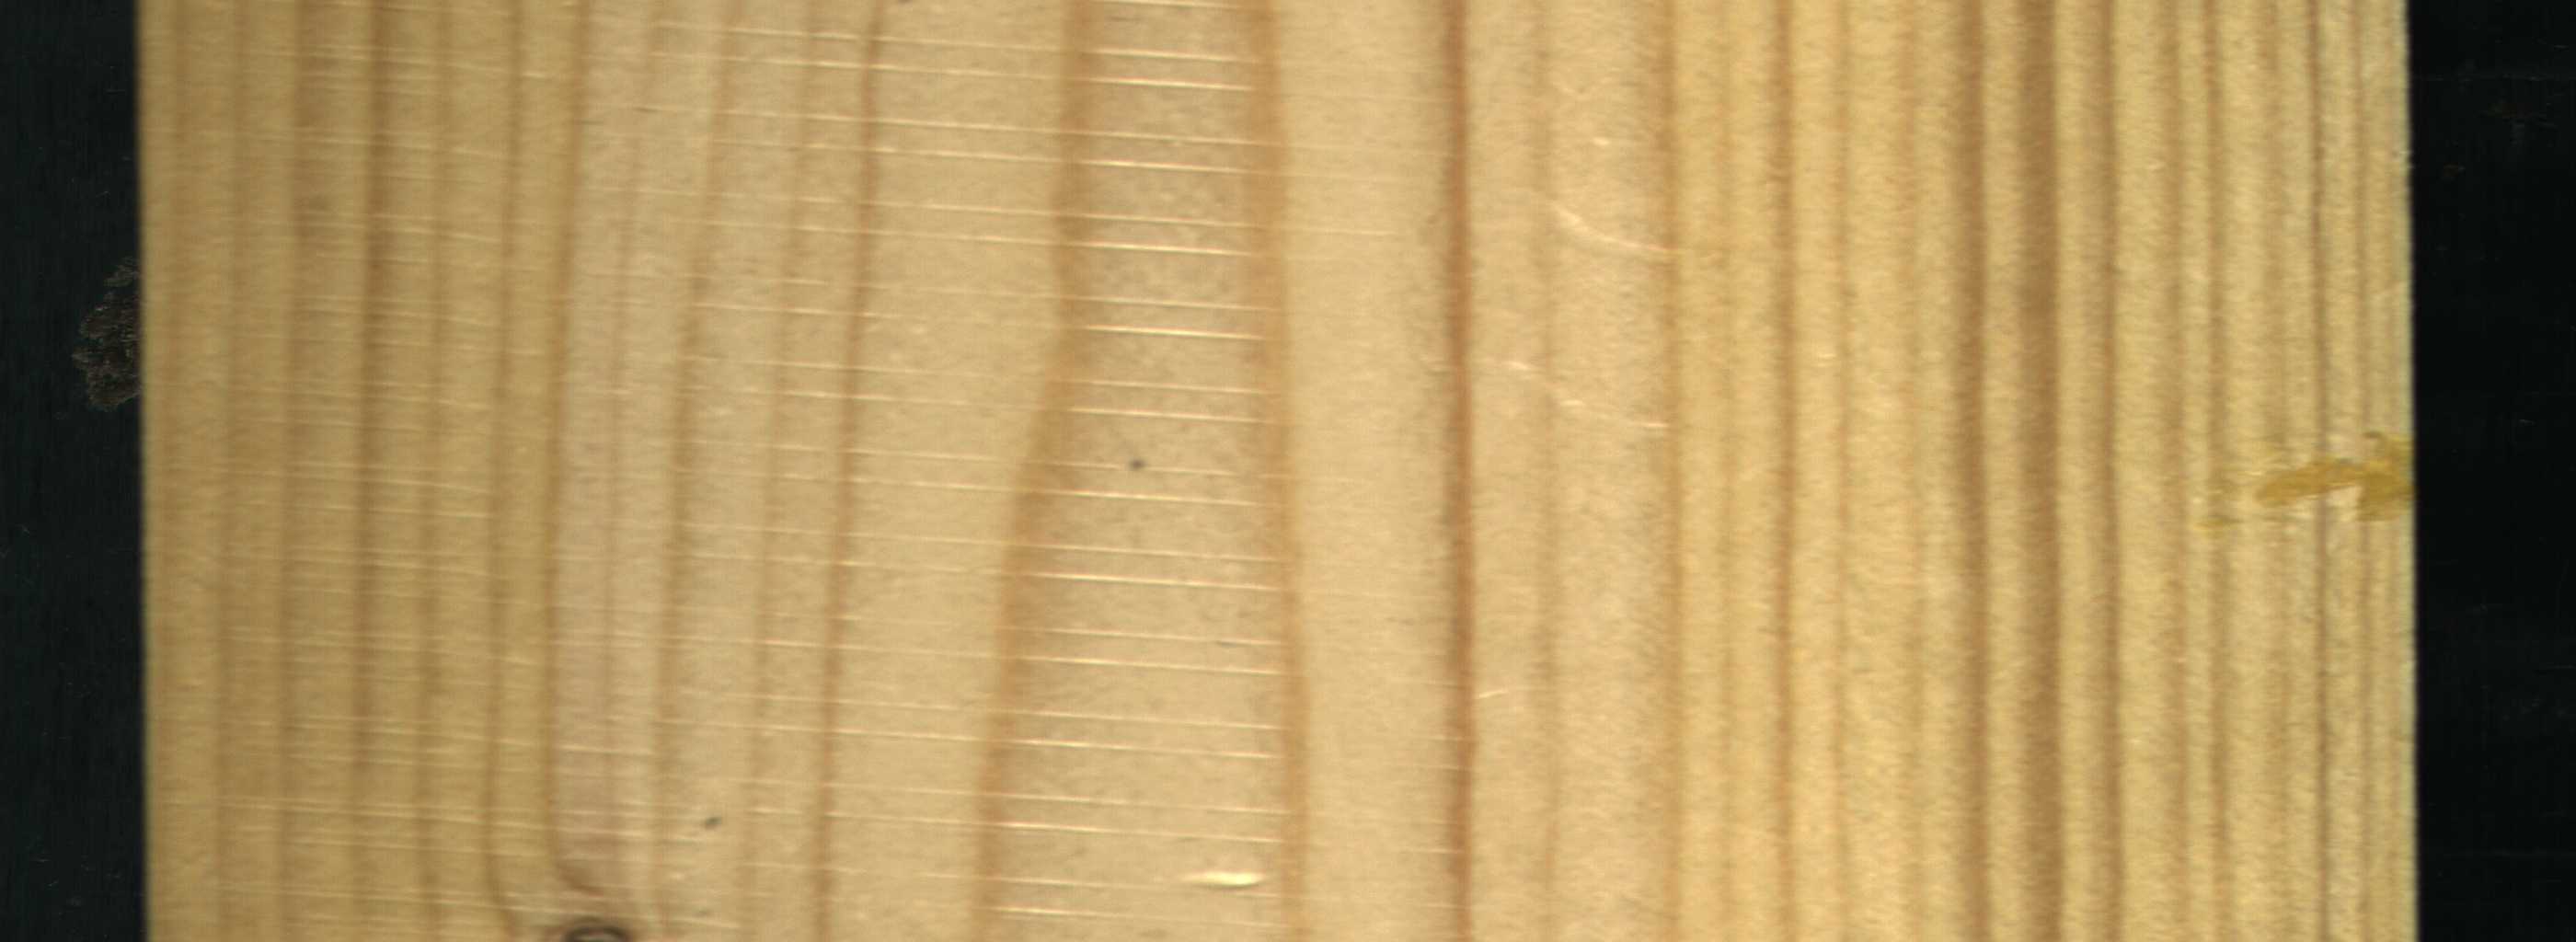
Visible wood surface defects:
resin
Live_Knot